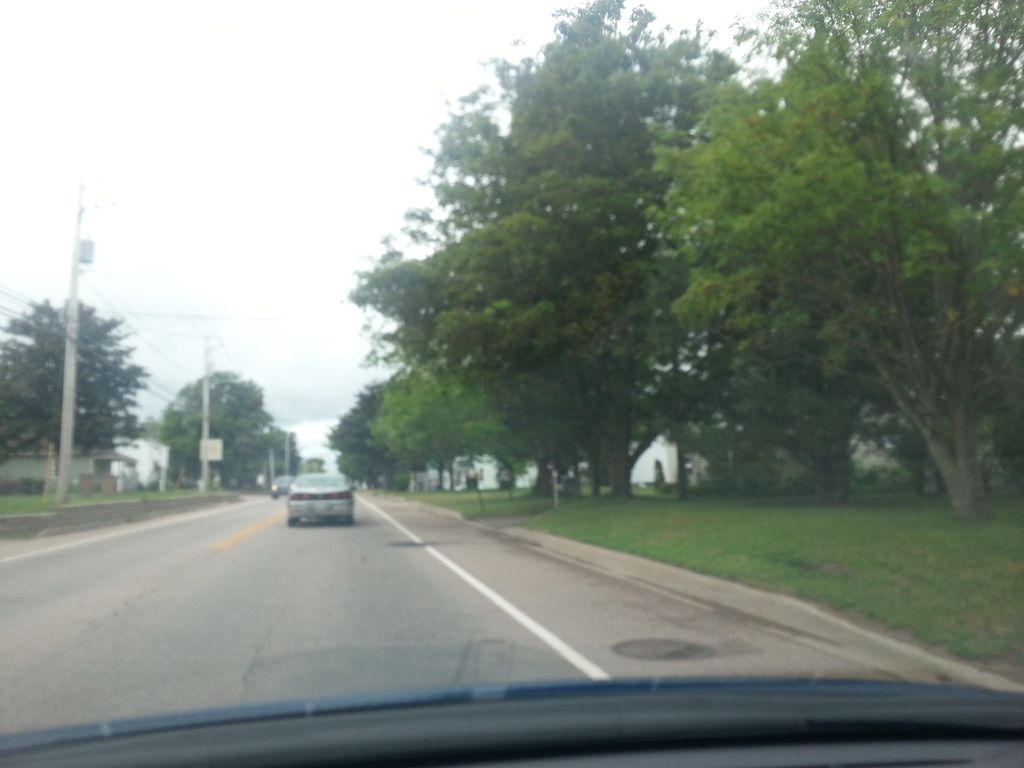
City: charlottetown